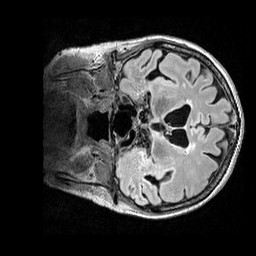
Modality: FLAIR
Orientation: coronal
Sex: female
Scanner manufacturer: siemens
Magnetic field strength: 3 T
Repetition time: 5 s
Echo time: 0.395 s